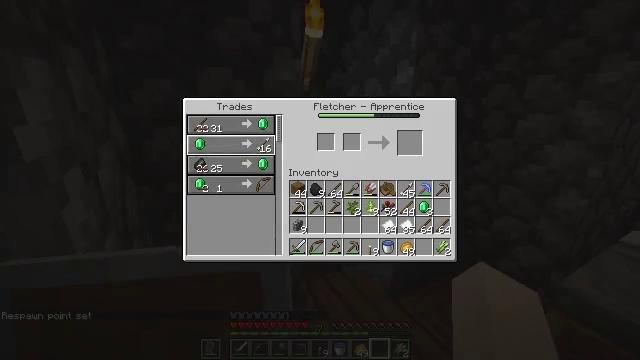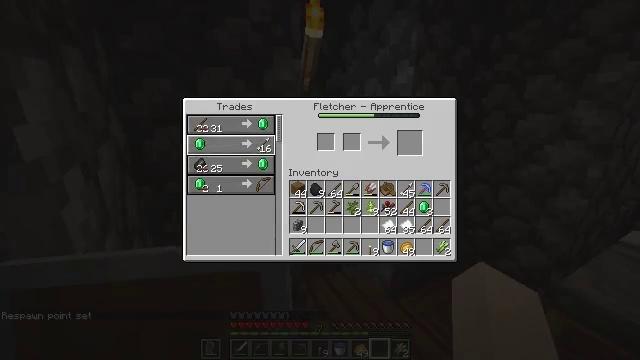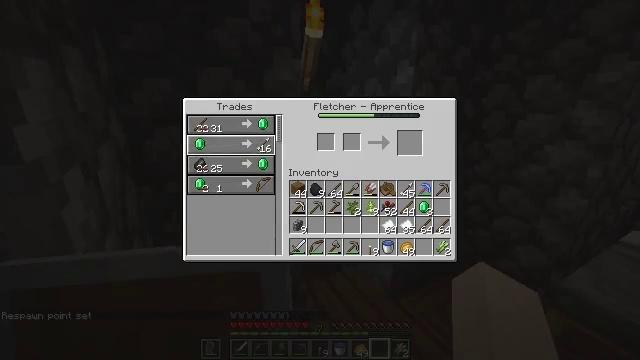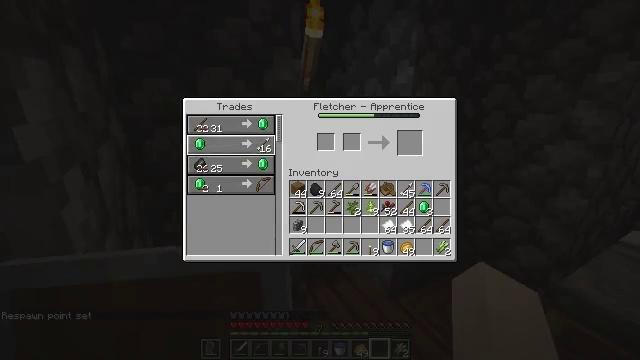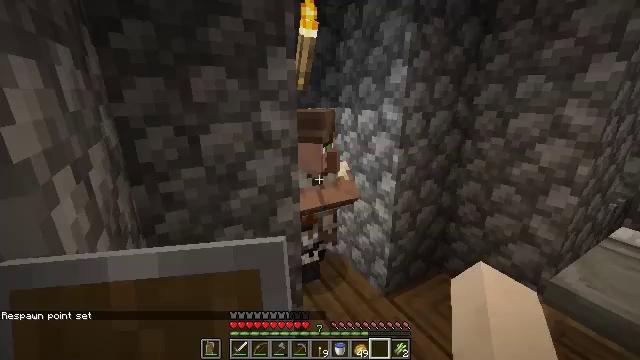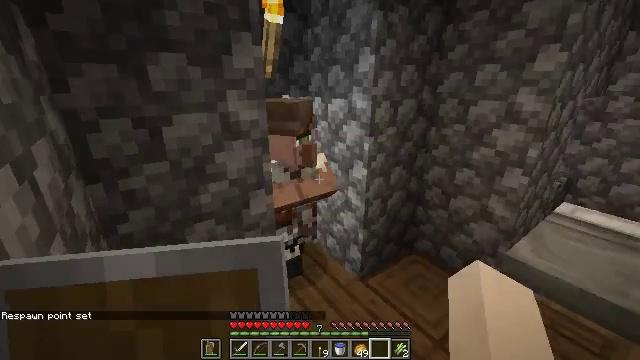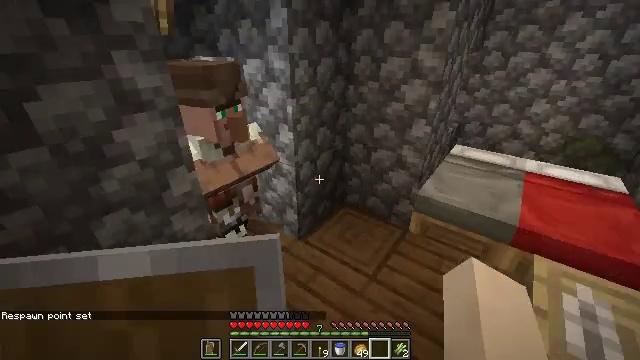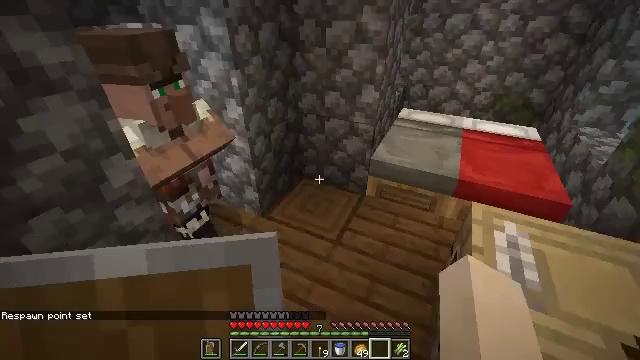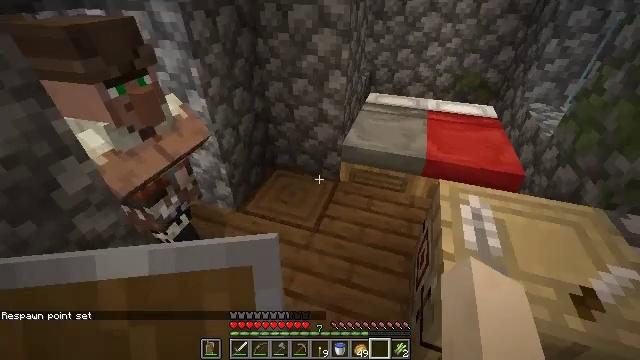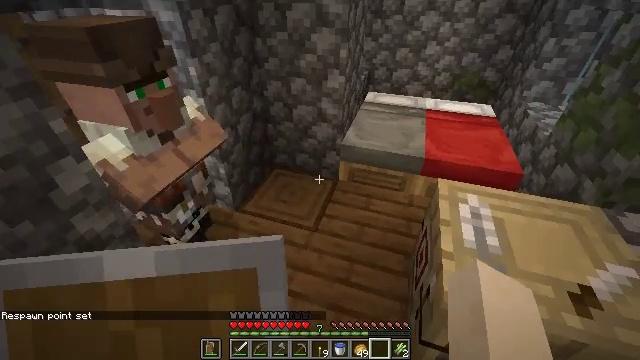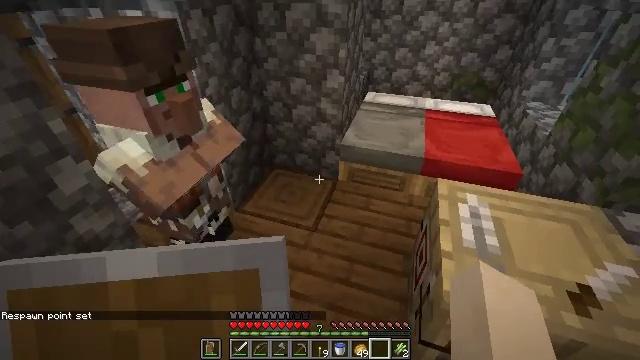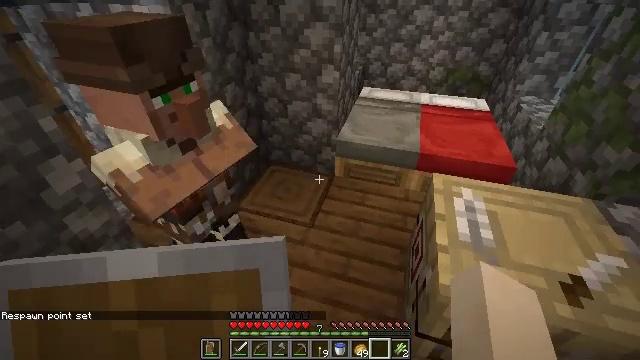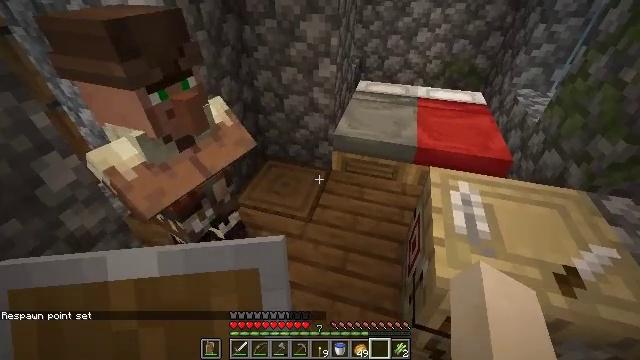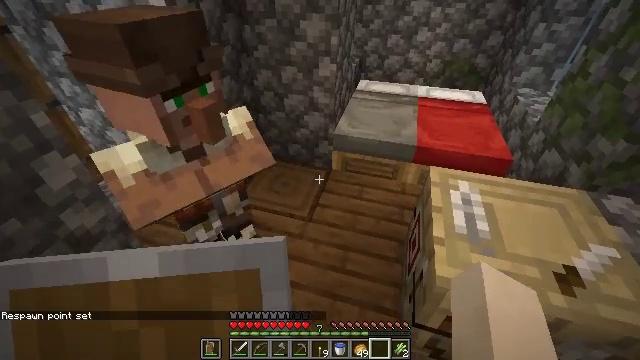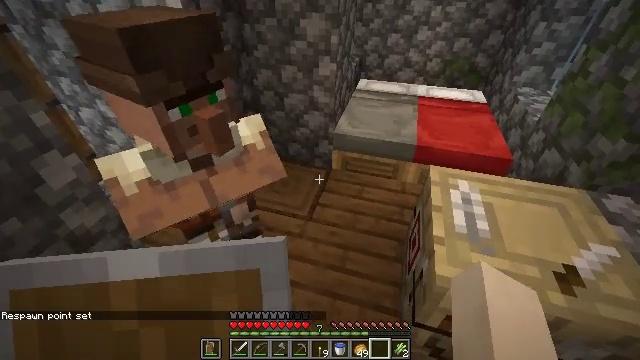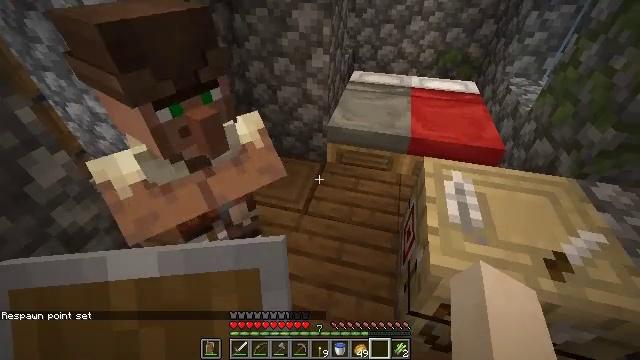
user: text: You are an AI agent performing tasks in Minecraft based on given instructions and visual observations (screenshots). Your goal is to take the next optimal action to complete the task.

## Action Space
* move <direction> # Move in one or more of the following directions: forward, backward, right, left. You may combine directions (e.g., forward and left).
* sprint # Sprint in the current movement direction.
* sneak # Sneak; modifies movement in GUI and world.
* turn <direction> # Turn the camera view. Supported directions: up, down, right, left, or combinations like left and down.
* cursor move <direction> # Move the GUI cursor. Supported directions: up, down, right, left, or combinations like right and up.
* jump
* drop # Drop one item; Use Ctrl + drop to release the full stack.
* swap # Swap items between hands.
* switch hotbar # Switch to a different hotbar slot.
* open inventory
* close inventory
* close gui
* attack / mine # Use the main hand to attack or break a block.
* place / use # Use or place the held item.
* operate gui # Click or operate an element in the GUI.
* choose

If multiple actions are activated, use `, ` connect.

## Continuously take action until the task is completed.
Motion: motion action
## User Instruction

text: Attack the fletching table to break it.
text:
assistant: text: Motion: sneak
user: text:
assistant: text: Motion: sneak
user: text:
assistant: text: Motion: sneak
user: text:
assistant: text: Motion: cursor move right
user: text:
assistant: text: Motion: turn right and down, close gui
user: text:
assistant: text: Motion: turn right and down
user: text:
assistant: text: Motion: turn right and down
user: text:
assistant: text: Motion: turn right and down
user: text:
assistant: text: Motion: no_op
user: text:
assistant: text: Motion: no_op
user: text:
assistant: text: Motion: turn right
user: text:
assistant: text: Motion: turn down
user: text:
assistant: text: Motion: no_op
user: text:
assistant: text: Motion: no_op
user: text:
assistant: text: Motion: turn right and down
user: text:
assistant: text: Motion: no_op
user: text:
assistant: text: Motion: no_op
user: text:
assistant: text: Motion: no_op
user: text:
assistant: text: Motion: no_op
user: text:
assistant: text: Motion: no_op
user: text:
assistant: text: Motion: no_op
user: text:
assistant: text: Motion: no_op
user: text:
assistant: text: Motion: turn right and down
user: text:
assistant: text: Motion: turn right and down
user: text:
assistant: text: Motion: move right, turn right
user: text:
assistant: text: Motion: move right, turn down
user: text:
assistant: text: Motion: move right, turn left and down
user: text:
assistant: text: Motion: move right, turn left and down, jump
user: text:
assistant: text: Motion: move right, turn left and down, jump
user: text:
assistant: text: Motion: move right, turn left, jump